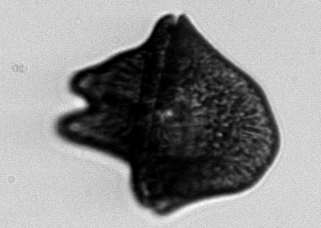
Label: Akashiwo